Question: Why do I see a git merge prompt message keep popping up everytime after I do 'git pull' ?
I am sure that there is nothing is merging.
It so annoying, does anybody know how to stop it ?

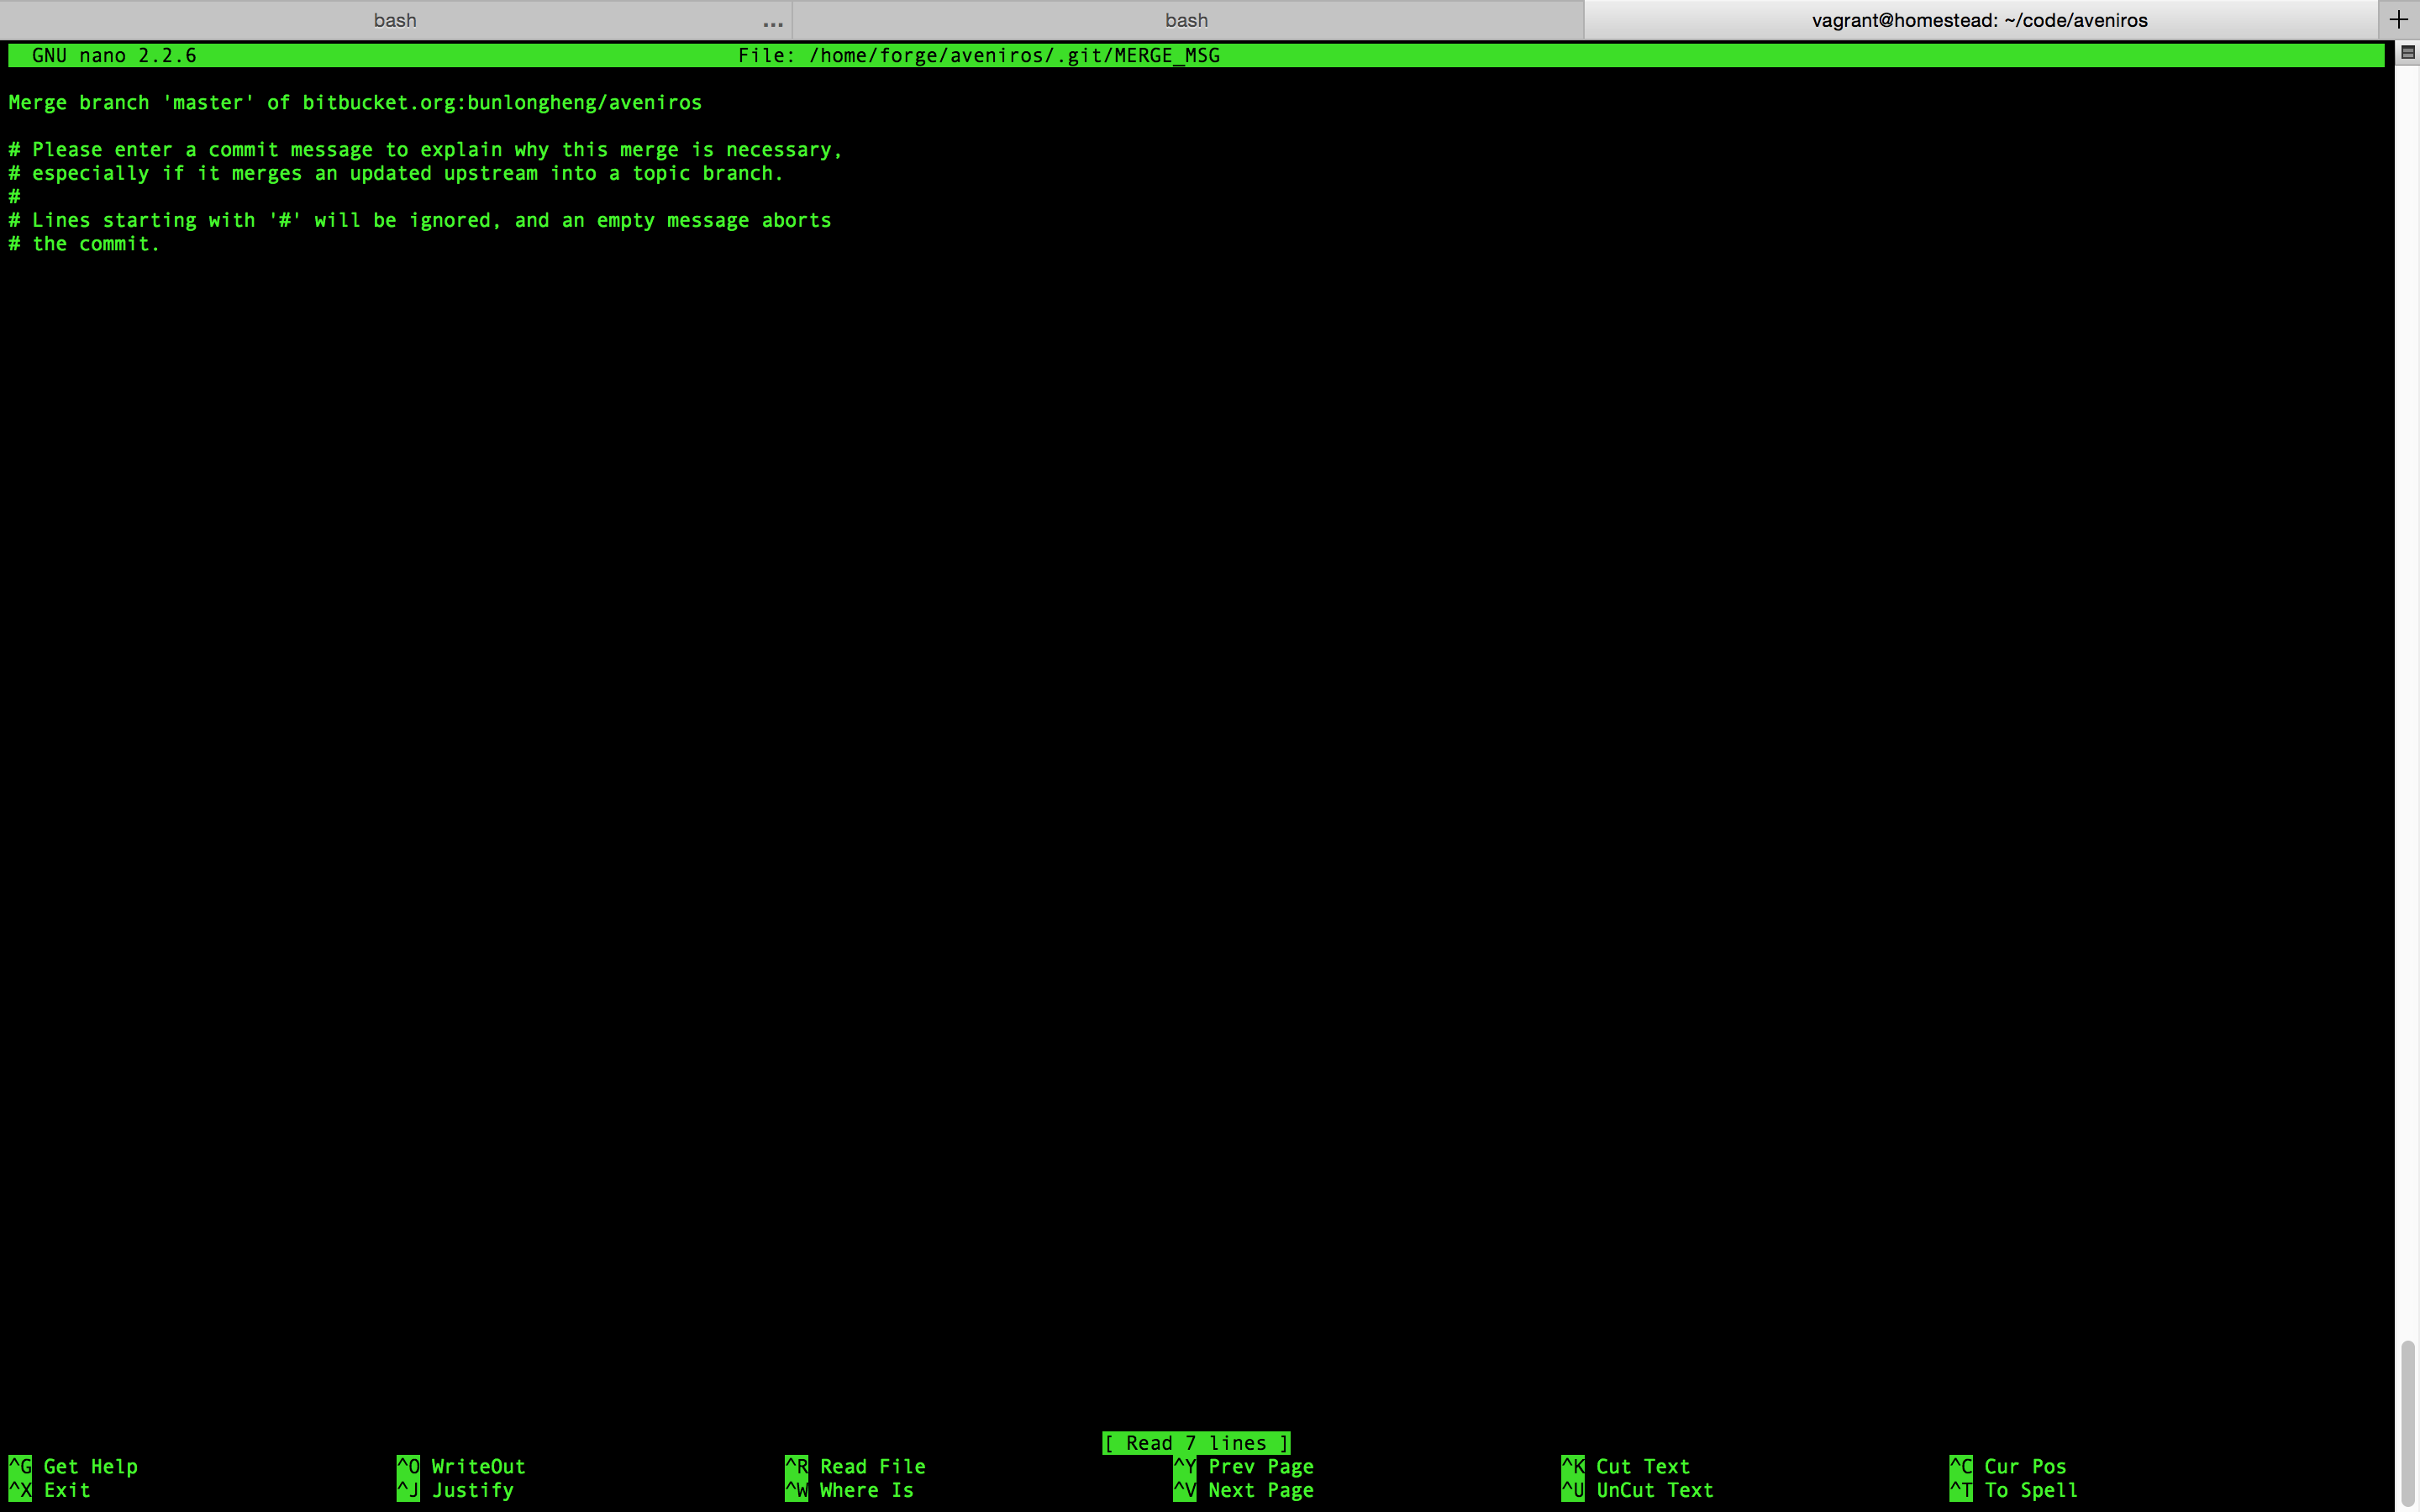
Answer: > Why do I see a git merge prompt message keep popping up everytime after I do git pull ?
Because 'git pull' is essentially a 'fetch' followed by a 'merge', and the default behavior of 'merge' is to automatically commit the result.
You can avoid the editor by supplying the '--no-edit' option, in which case you'll get an automatically generated message for your commit.